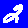
Digit: 2